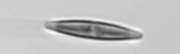
Label: pennate